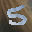
Label: 5